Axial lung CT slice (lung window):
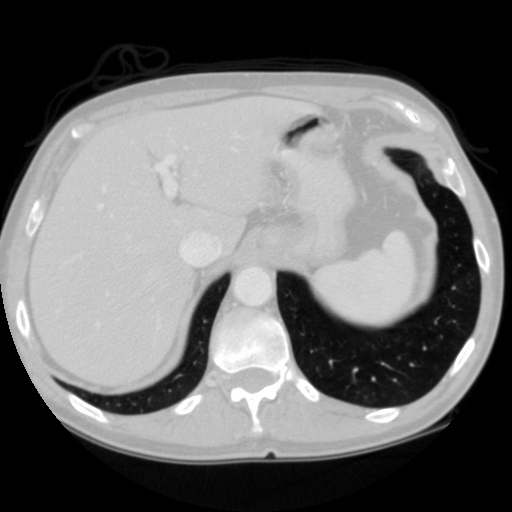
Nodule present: no